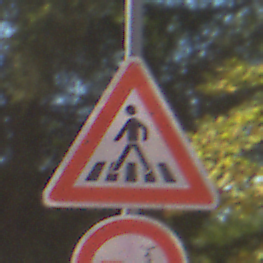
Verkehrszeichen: FussgaengerueberwegRechts
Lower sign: VerbotUeberholenEinspurigeFahrzeuge
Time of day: MorningAfternoon
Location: Outdoor (Nature)
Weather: Clear
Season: Summer
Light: Natural